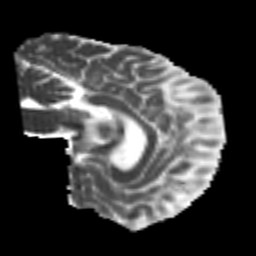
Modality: MD
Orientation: sagittal
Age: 24
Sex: male
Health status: healthy
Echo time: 0.074 s